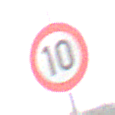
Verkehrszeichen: Geschwindigkeit10
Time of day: MorningAfternoon
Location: Outdoor (Nature)
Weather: PartlyCloudy
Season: Autumn
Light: Natural